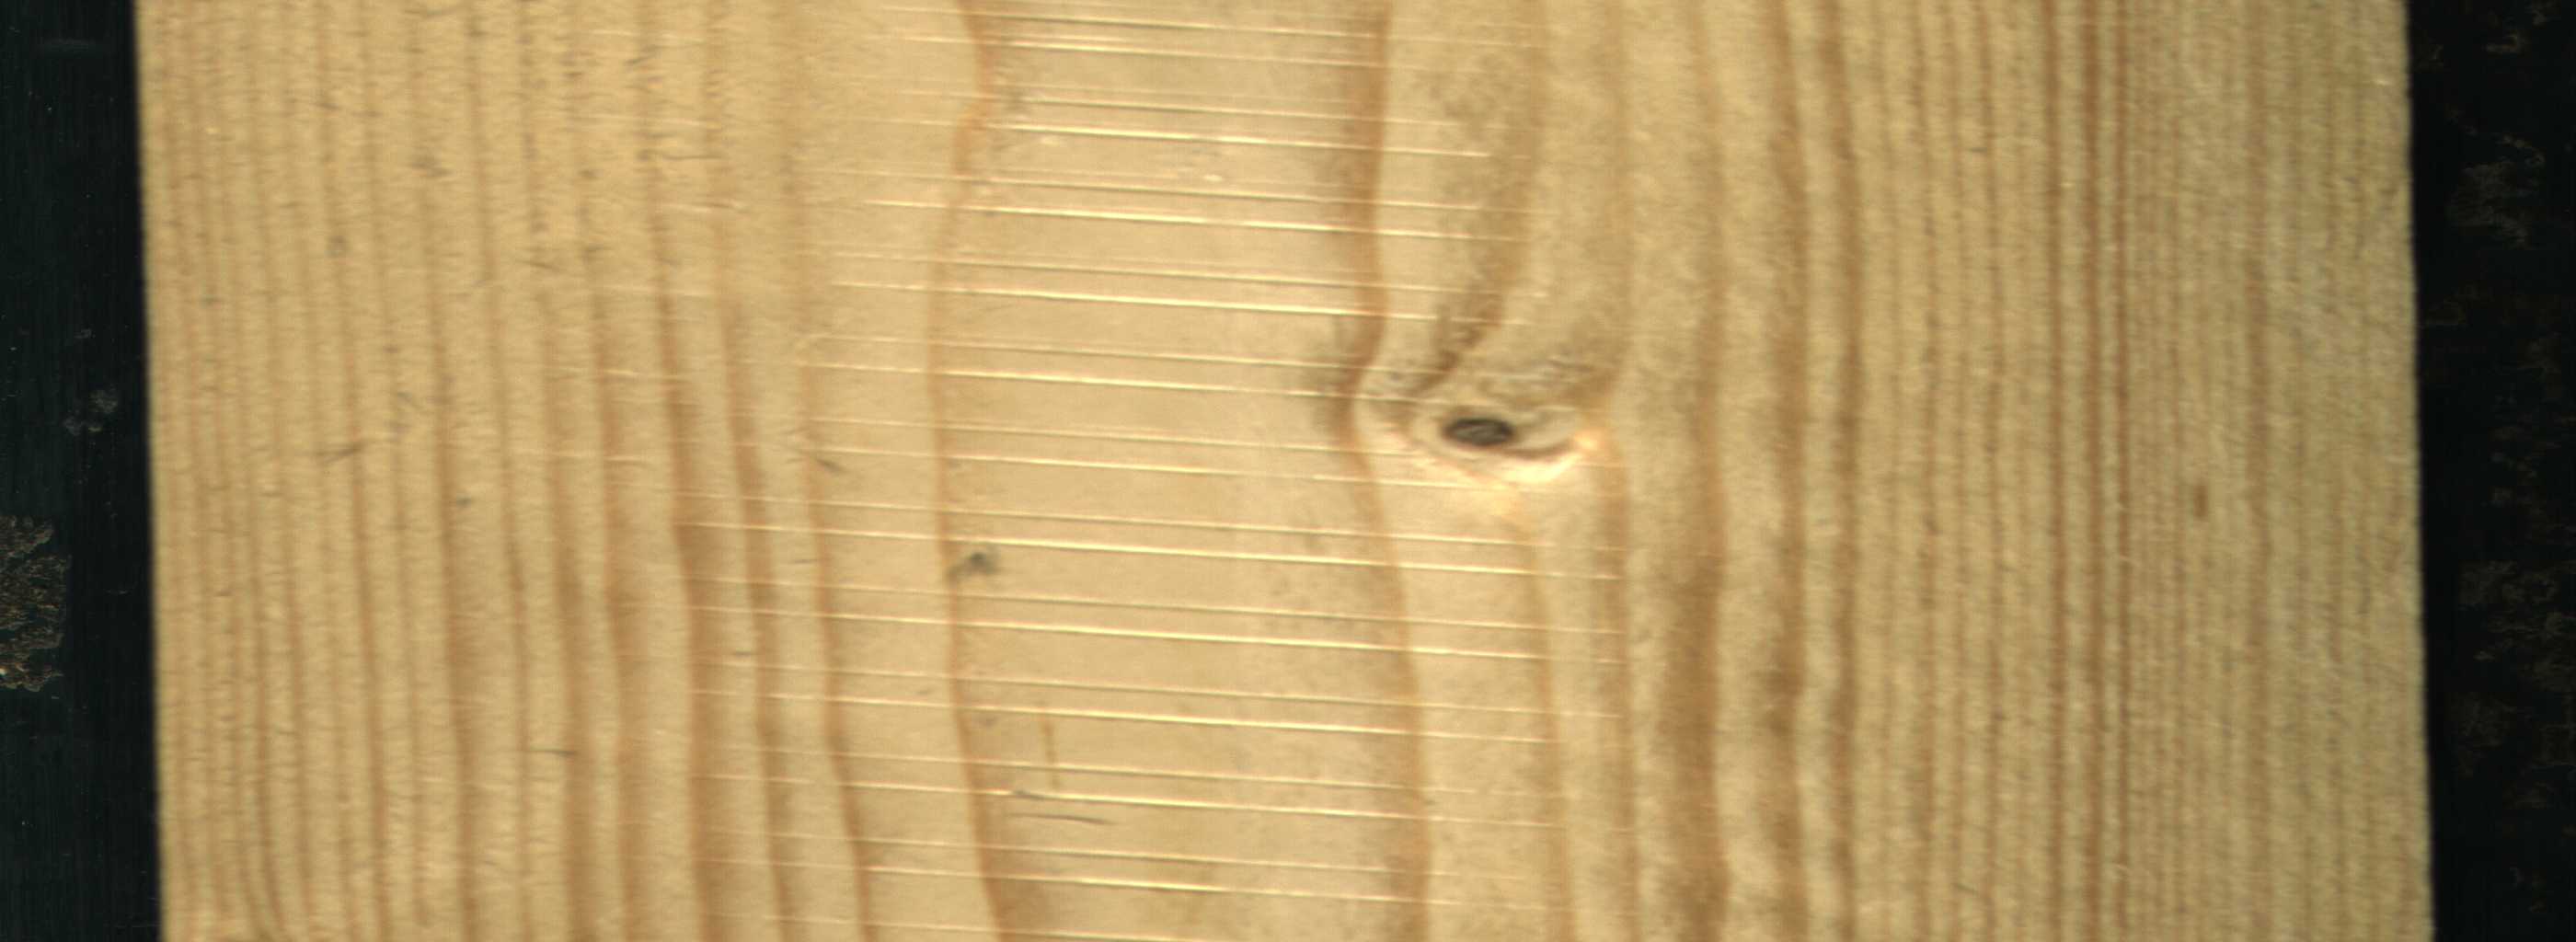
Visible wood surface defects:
Live_Knot